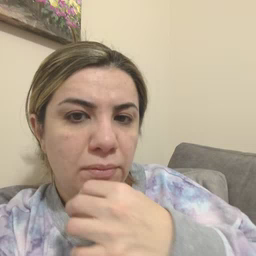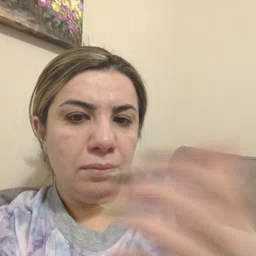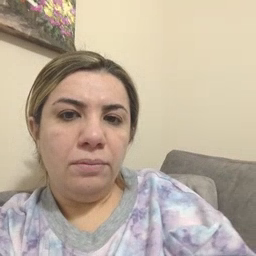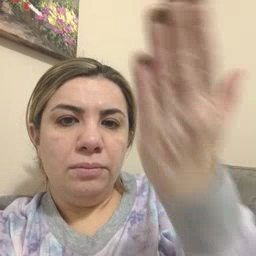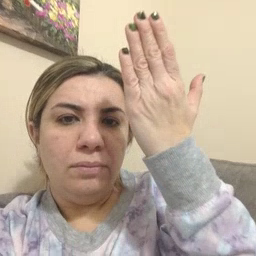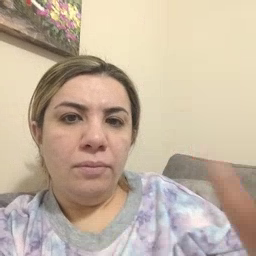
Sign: morning